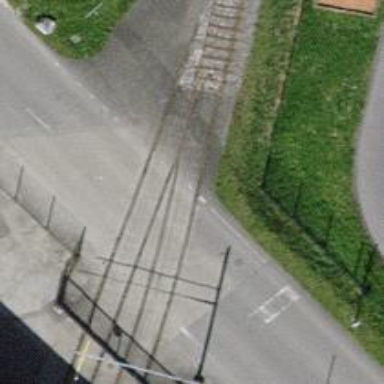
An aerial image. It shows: Single railway spur track.